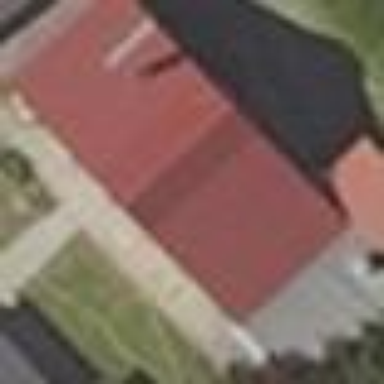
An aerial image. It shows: Shed building.